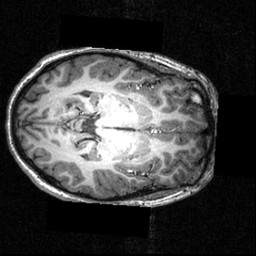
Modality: T1w
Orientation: axial
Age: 16
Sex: female
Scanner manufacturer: siemens
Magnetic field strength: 3.951 T
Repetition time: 1.5 s
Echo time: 0.00335 s